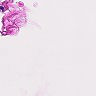
Metastatic tissue present: no